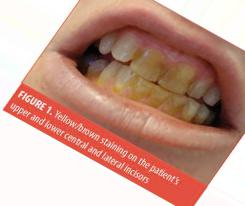
Condition: Tooth Discoloration